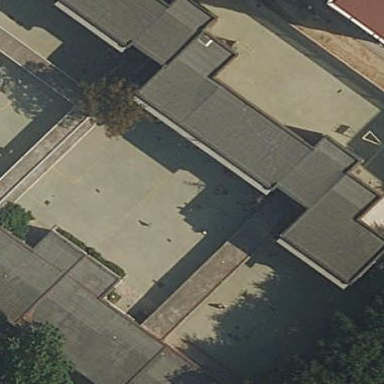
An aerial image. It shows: School.